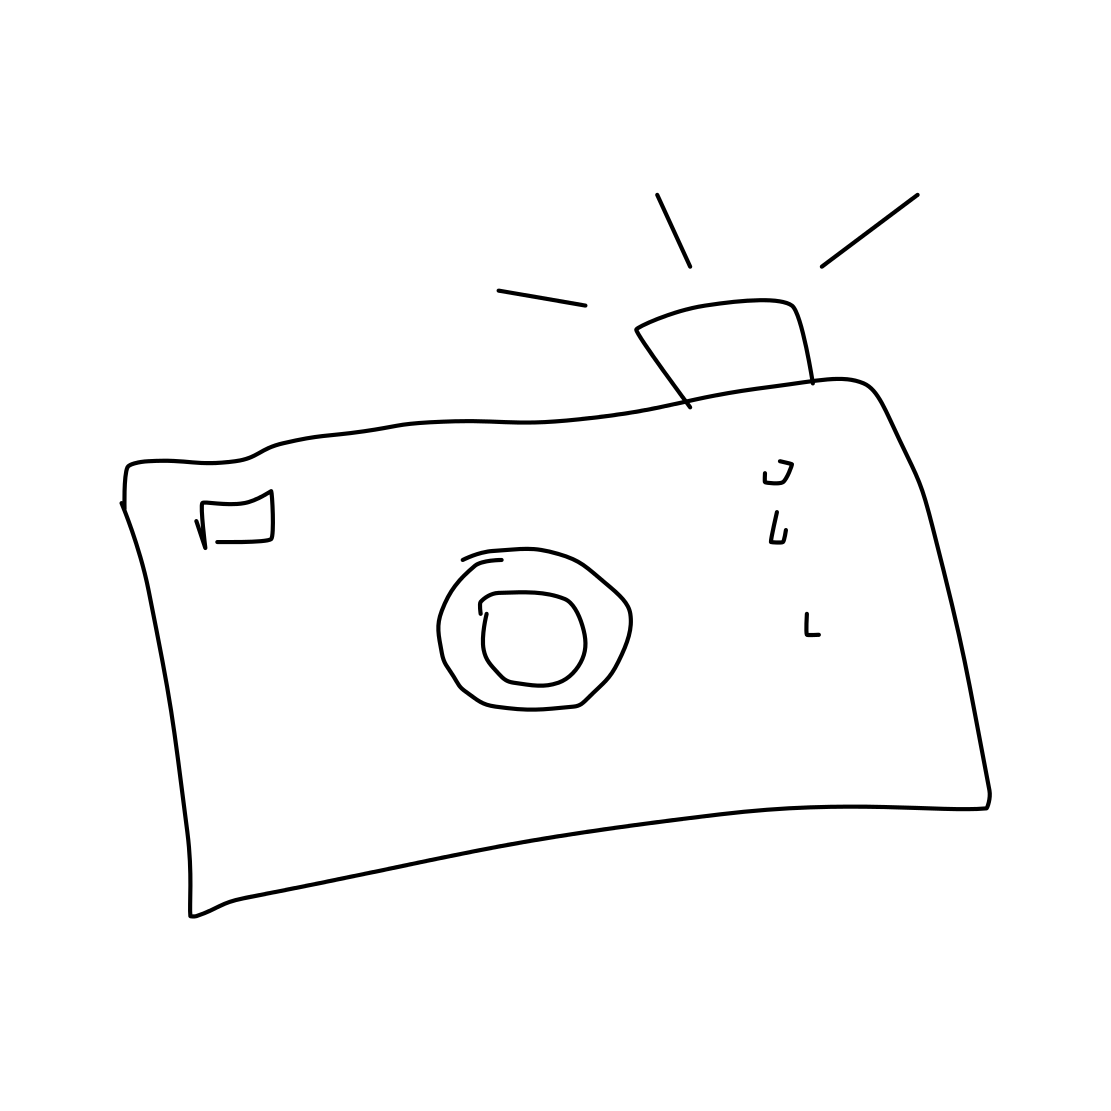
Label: camera